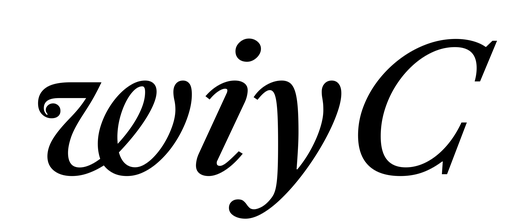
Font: LibreCaslonText-Italic_Medium_Italic